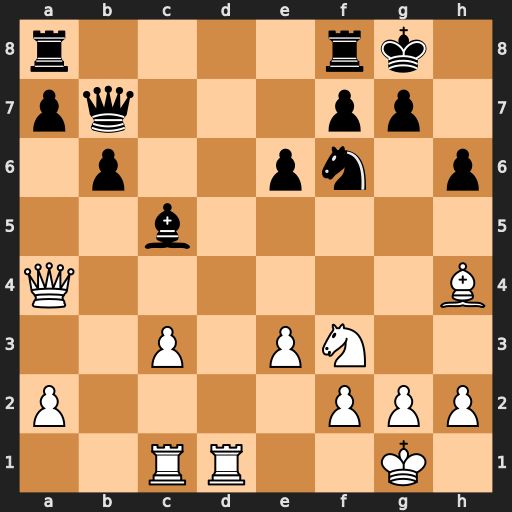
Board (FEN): r4rk1/pq3pp1/1p2pn1p/2b5/Q6B/2P1PN2/P4PPP/2RR2K1
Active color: w
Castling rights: -
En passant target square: -
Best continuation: Bxf6 gxf6 Rd7